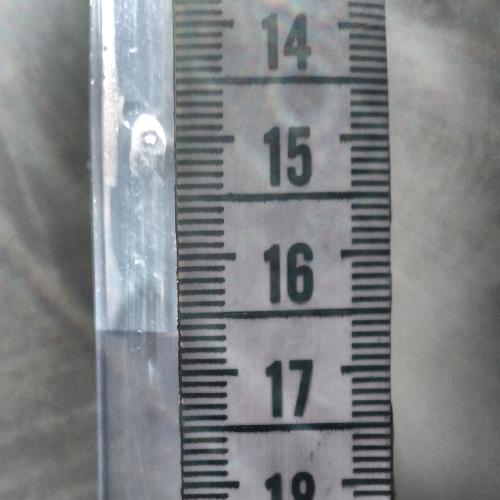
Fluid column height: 16.6 cm